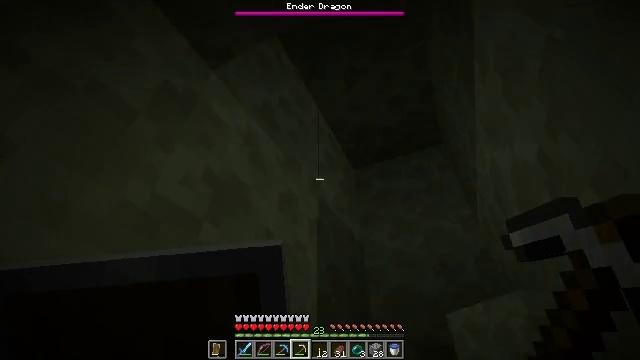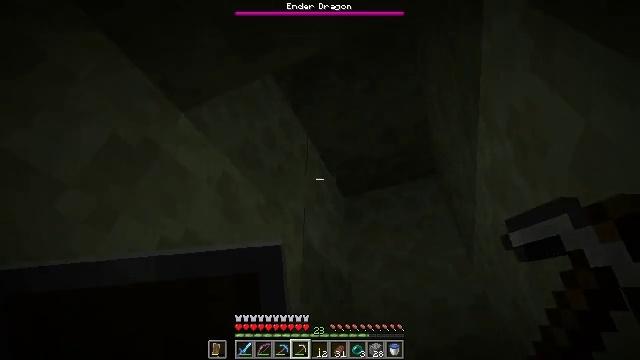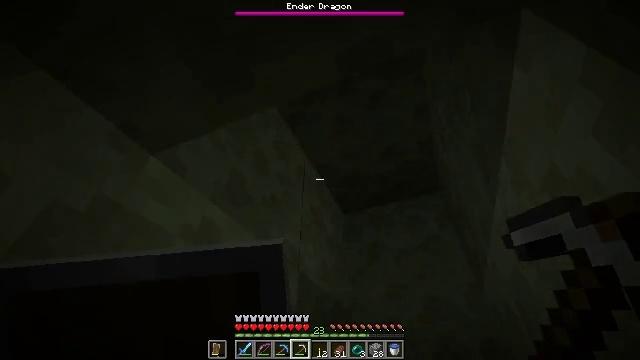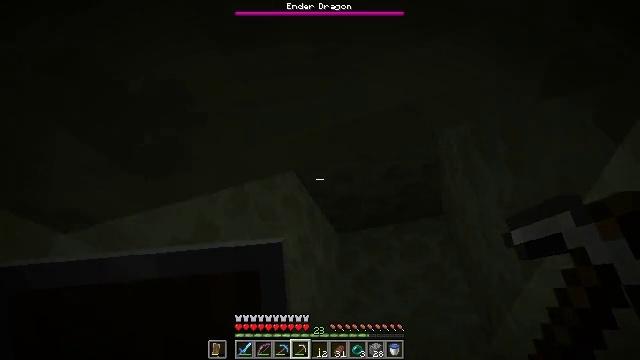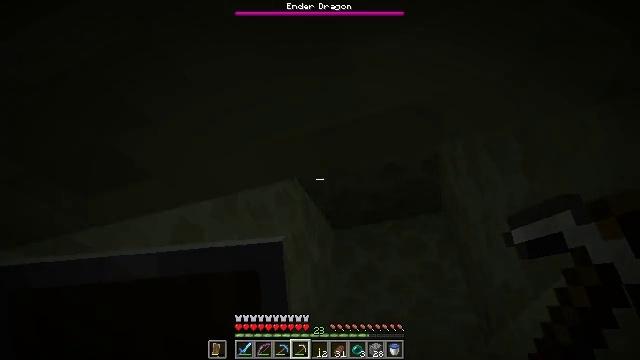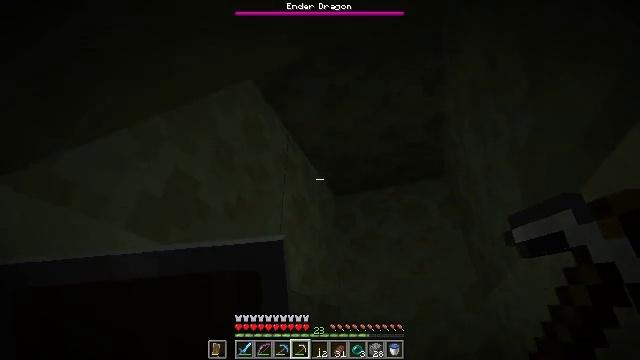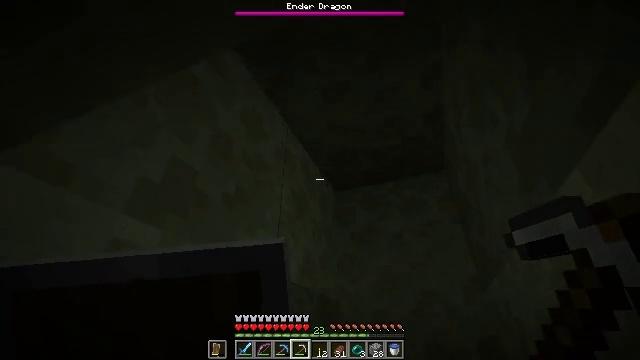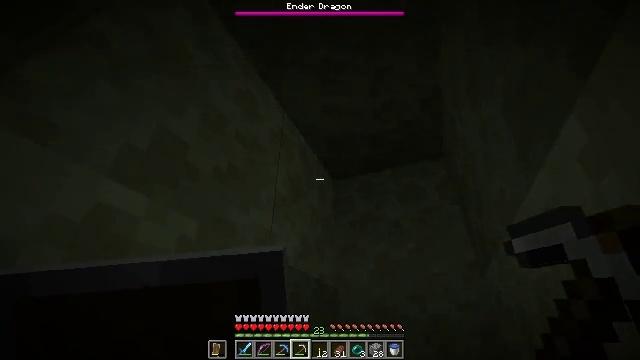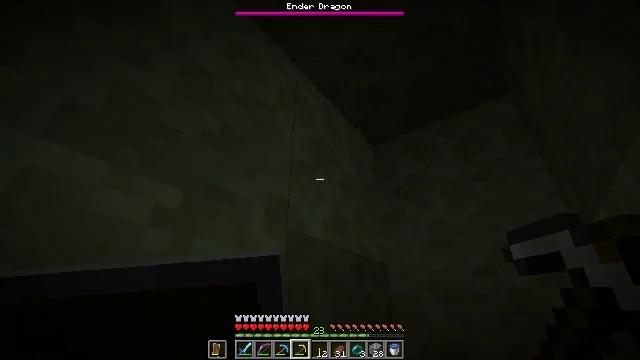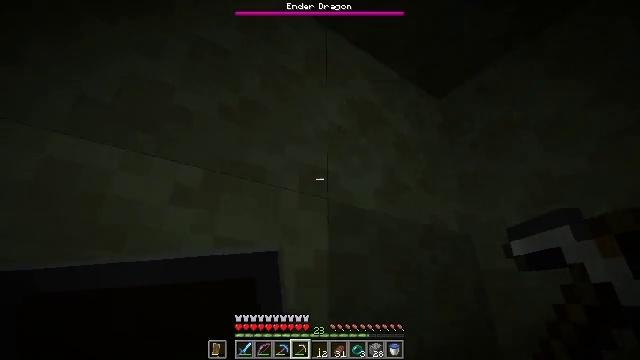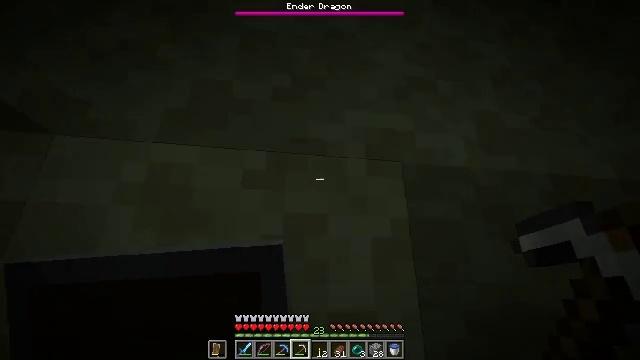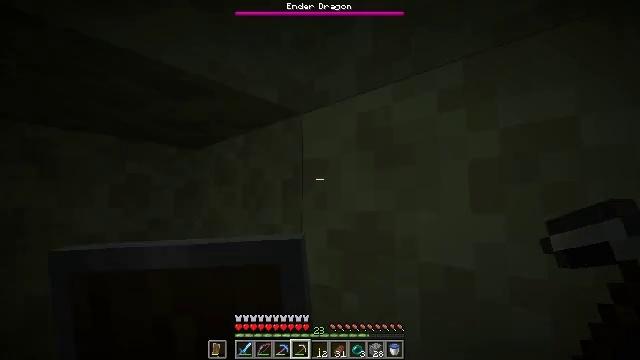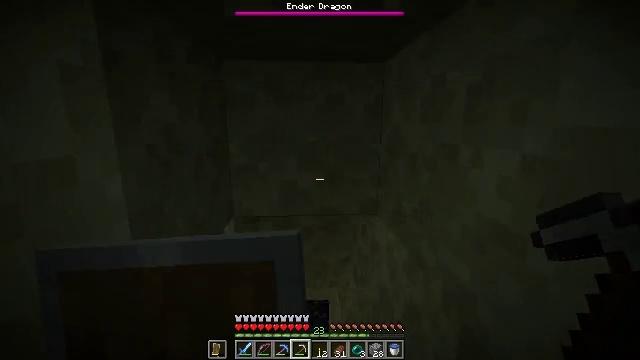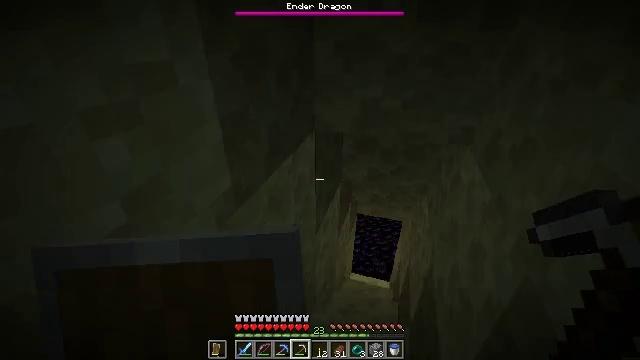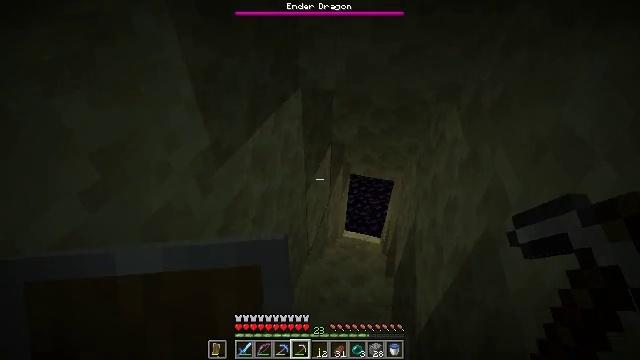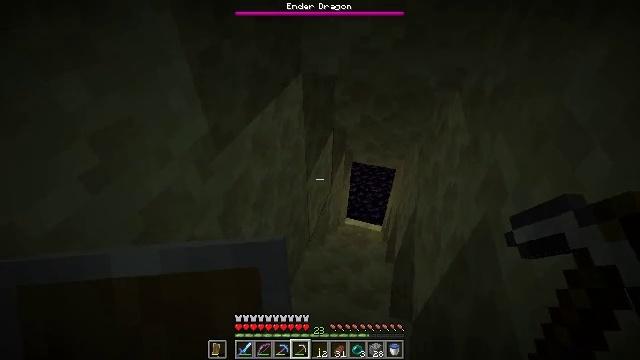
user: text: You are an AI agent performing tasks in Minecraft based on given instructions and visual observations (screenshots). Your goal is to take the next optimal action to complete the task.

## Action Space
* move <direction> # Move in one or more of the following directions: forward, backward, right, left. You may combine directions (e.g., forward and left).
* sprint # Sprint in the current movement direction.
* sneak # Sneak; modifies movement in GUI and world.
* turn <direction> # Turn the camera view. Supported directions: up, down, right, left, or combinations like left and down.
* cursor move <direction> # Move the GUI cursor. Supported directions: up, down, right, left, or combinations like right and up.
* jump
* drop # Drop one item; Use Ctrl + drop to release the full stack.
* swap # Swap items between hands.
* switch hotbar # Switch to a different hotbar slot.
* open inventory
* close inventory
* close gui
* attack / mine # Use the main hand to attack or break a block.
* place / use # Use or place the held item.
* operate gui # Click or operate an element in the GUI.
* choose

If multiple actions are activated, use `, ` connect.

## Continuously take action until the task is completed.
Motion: motion action
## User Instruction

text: Mine the end stone in the End dimension.
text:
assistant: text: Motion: move forward and move right, turn right and up, jump
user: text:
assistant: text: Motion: move forward and move right, jump
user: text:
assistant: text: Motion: move forward and move right, turn right, jump
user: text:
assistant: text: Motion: move forward and move right, turn down, jump
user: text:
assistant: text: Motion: move forward and move right, turn left and down
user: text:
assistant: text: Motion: move forward and move right
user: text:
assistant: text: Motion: move forward and move right
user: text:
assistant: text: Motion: move forward and move right, turn left and down
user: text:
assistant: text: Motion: move right, turn left and down
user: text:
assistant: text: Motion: move right, turn left and down
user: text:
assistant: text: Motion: move right, turn left and down
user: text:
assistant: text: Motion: move right, turn left and down
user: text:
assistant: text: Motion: turn left and down
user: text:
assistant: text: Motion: turn right and down
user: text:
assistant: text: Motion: turn down
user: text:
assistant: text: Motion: no_op
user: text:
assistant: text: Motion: no_op
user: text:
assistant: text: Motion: no_op
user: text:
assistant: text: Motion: move forward, turn down
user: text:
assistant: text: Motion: move forward
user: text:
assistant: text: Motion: move forward
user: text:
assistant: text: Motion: move forward, turn right
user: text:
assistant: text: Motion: move forward, turn right
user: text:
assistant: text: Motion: move forward, turn right
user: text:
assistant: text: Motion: move forward, turn right
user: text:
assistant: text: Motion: move forward, turn right and down
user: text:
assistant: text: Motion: move forward, turn right
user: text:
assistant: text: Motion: move forward, turn right and down
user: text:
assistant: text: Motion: move forward
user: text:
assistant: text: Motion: move forward